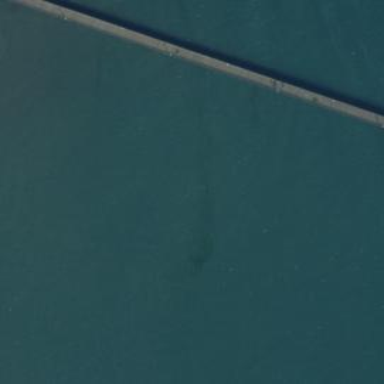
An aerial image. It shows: Pier located in recreation ground.